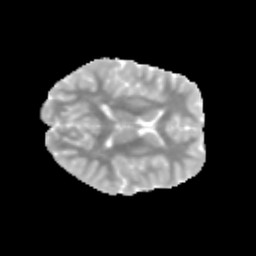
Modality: MD
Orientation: axial
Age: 13
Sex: male
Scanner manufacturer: siemens
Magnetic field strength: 3 T
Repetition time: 3.8 s
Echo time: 0.07 s